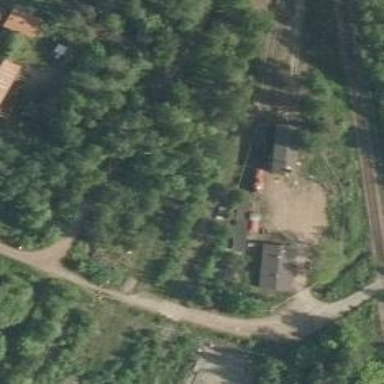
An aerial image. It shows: Abandoned railway.